Question: Game Rule: Clicking a light toggles itself and its diagonal (upper-left, upper-right, lower-left, lower-right) lights. What is the minimum number of clicks required to turn off all the lights?
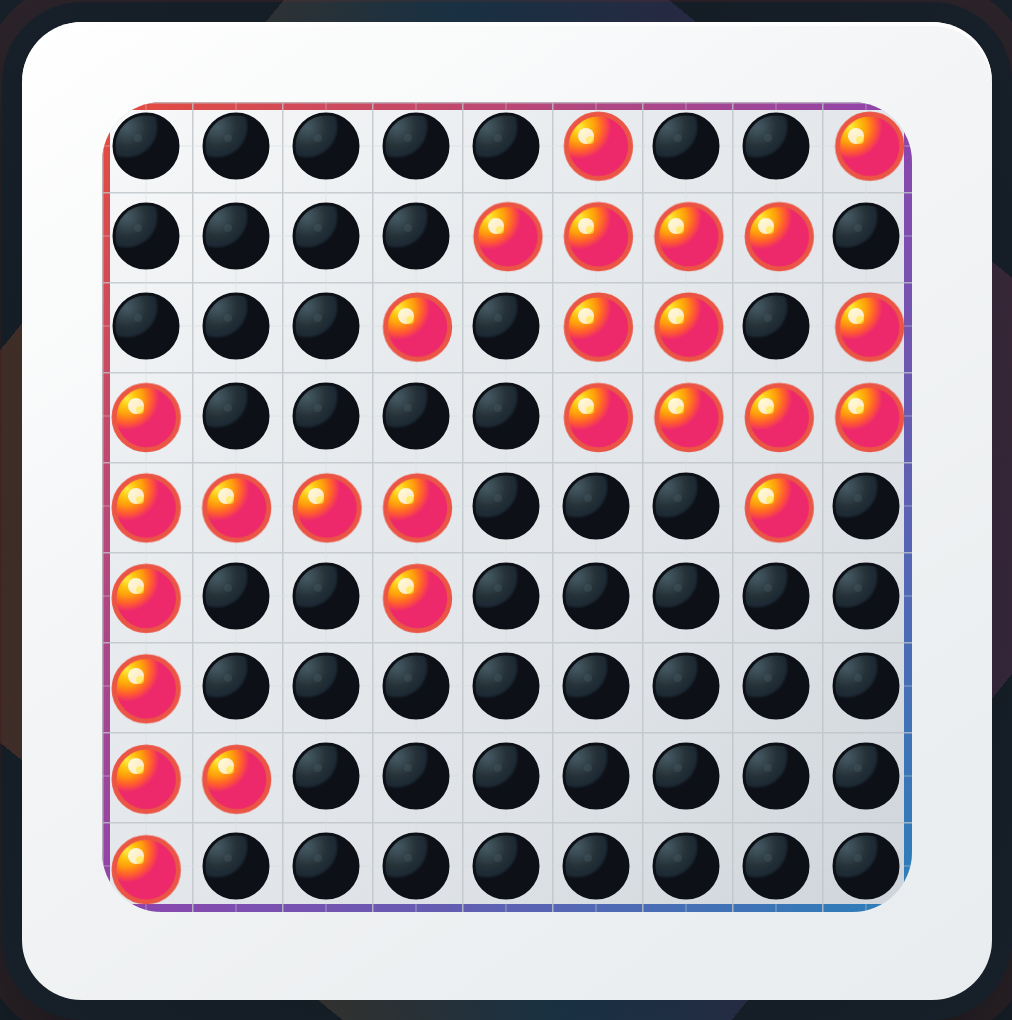
Answer: 10